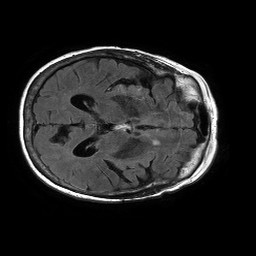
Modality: FLAIR
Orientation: axial
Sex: female
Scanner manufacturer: philips
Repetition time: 11 s
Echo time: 0.125 s